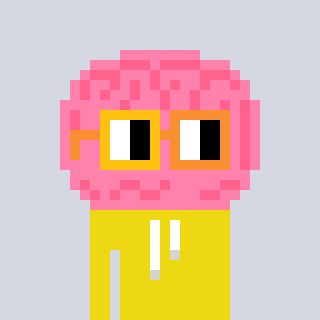
a pixel art character with square yellow and orange glasses, a brain-shaped head and a yellow-colored body on a cool background